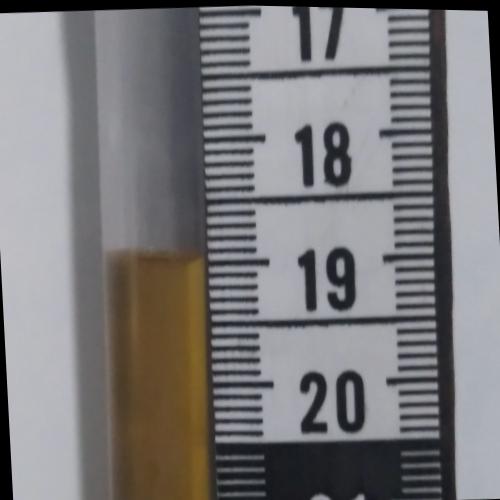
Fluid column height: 19.0 cm